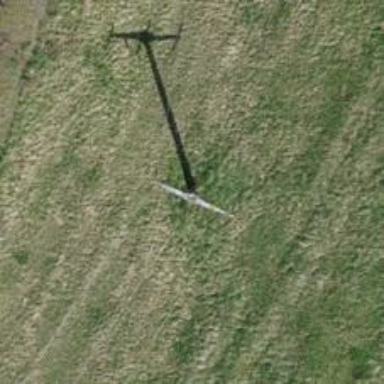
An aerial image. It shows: Concrete power pole.